Interaction volume radius: 5 \u00c5
Interaction volume height: 25 \u00c5
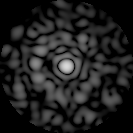
Disorder parameter: 0.8593